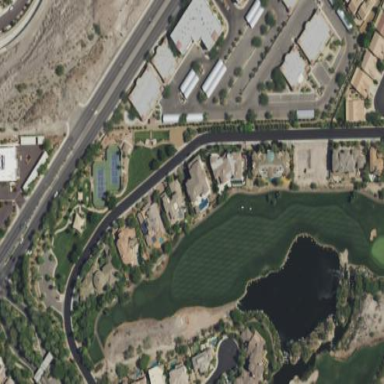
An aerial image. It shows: Area of rough grass used for golf.